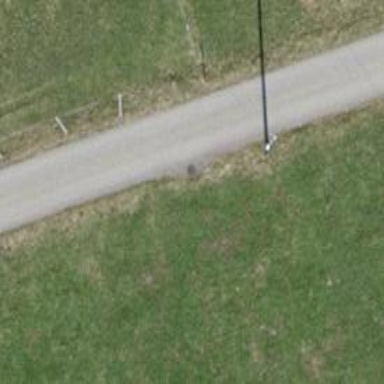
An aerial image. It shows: Service road with high-quality grade 1 track surface.